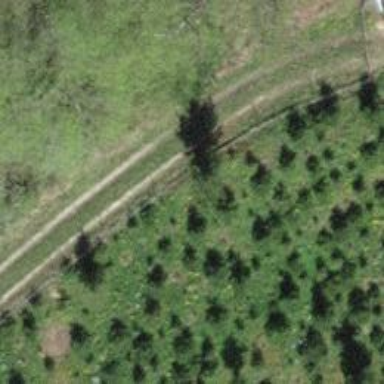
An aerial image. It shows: Track road with grade4 tracktype.